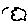
Label: cloud